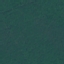
Land use / land cover: Forest